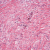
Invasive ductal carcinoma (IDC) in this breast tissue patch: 1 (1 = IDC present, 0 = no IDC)